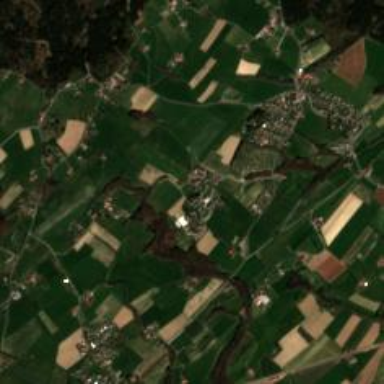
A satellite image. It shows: Small hamlet.